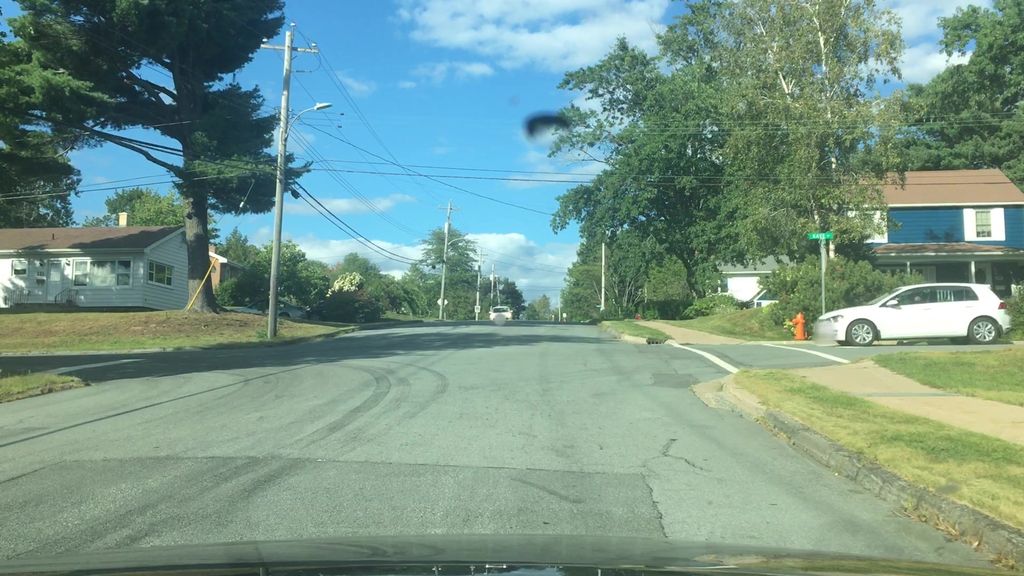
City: halifax